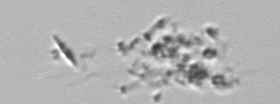
Label: detritus